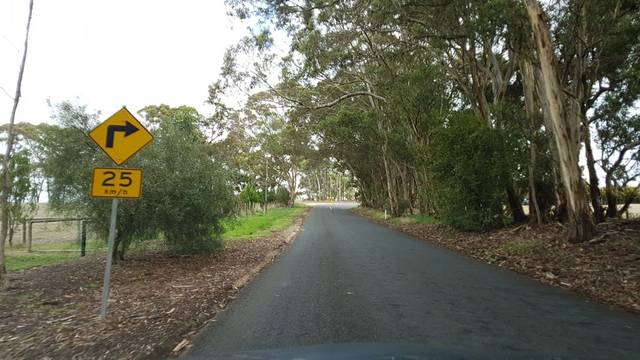
Region: Australia
Coordinates: -35.08, 138.821